RGB frame:
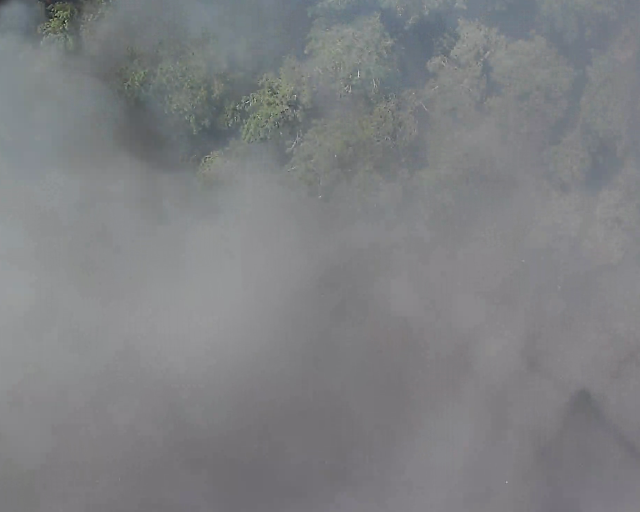
Thermal frame:
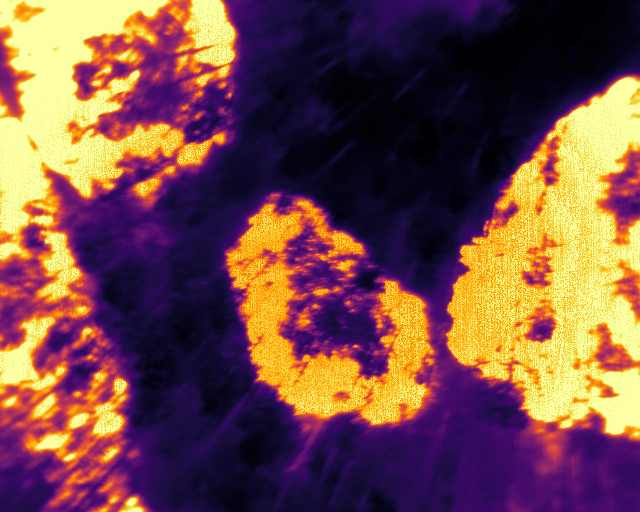
Captured: 2026-02-27 02:37:51
Pixels at or above 80 °C: 156098 (fraction of frame: 0.4764)